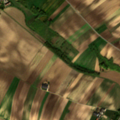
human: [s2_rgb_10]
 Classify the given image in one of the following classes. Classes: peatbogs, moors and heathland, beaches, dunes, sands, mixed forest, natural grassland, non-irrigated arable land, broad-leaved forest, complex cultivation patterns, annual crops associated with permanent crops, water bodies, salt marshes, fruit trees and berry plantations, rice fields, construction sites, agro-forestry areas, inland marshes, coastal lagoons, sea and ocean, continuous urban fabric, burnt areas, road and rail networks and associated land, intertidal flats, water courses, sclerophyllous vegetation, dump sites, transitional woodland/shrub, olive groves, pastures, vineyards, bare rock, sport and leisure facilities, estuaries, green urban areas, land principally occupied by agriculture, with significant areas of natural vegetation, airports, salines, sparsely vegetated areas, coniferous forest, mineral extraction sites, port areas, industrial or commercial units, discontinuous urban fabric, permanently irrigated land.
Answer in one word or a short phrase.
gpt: discontinuous urban fabric, non-irrigated arable land, land principally occupied by agriculture, with significant areas of natural vegetation